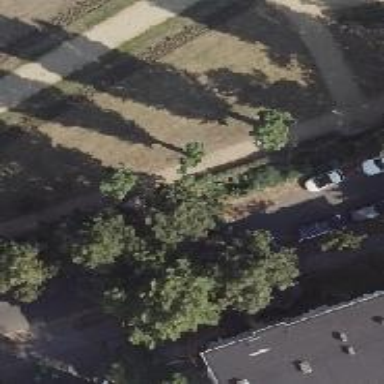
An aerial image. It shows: Avenue of deciduous broadleaved trees.